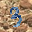
Label: 3